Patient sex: M
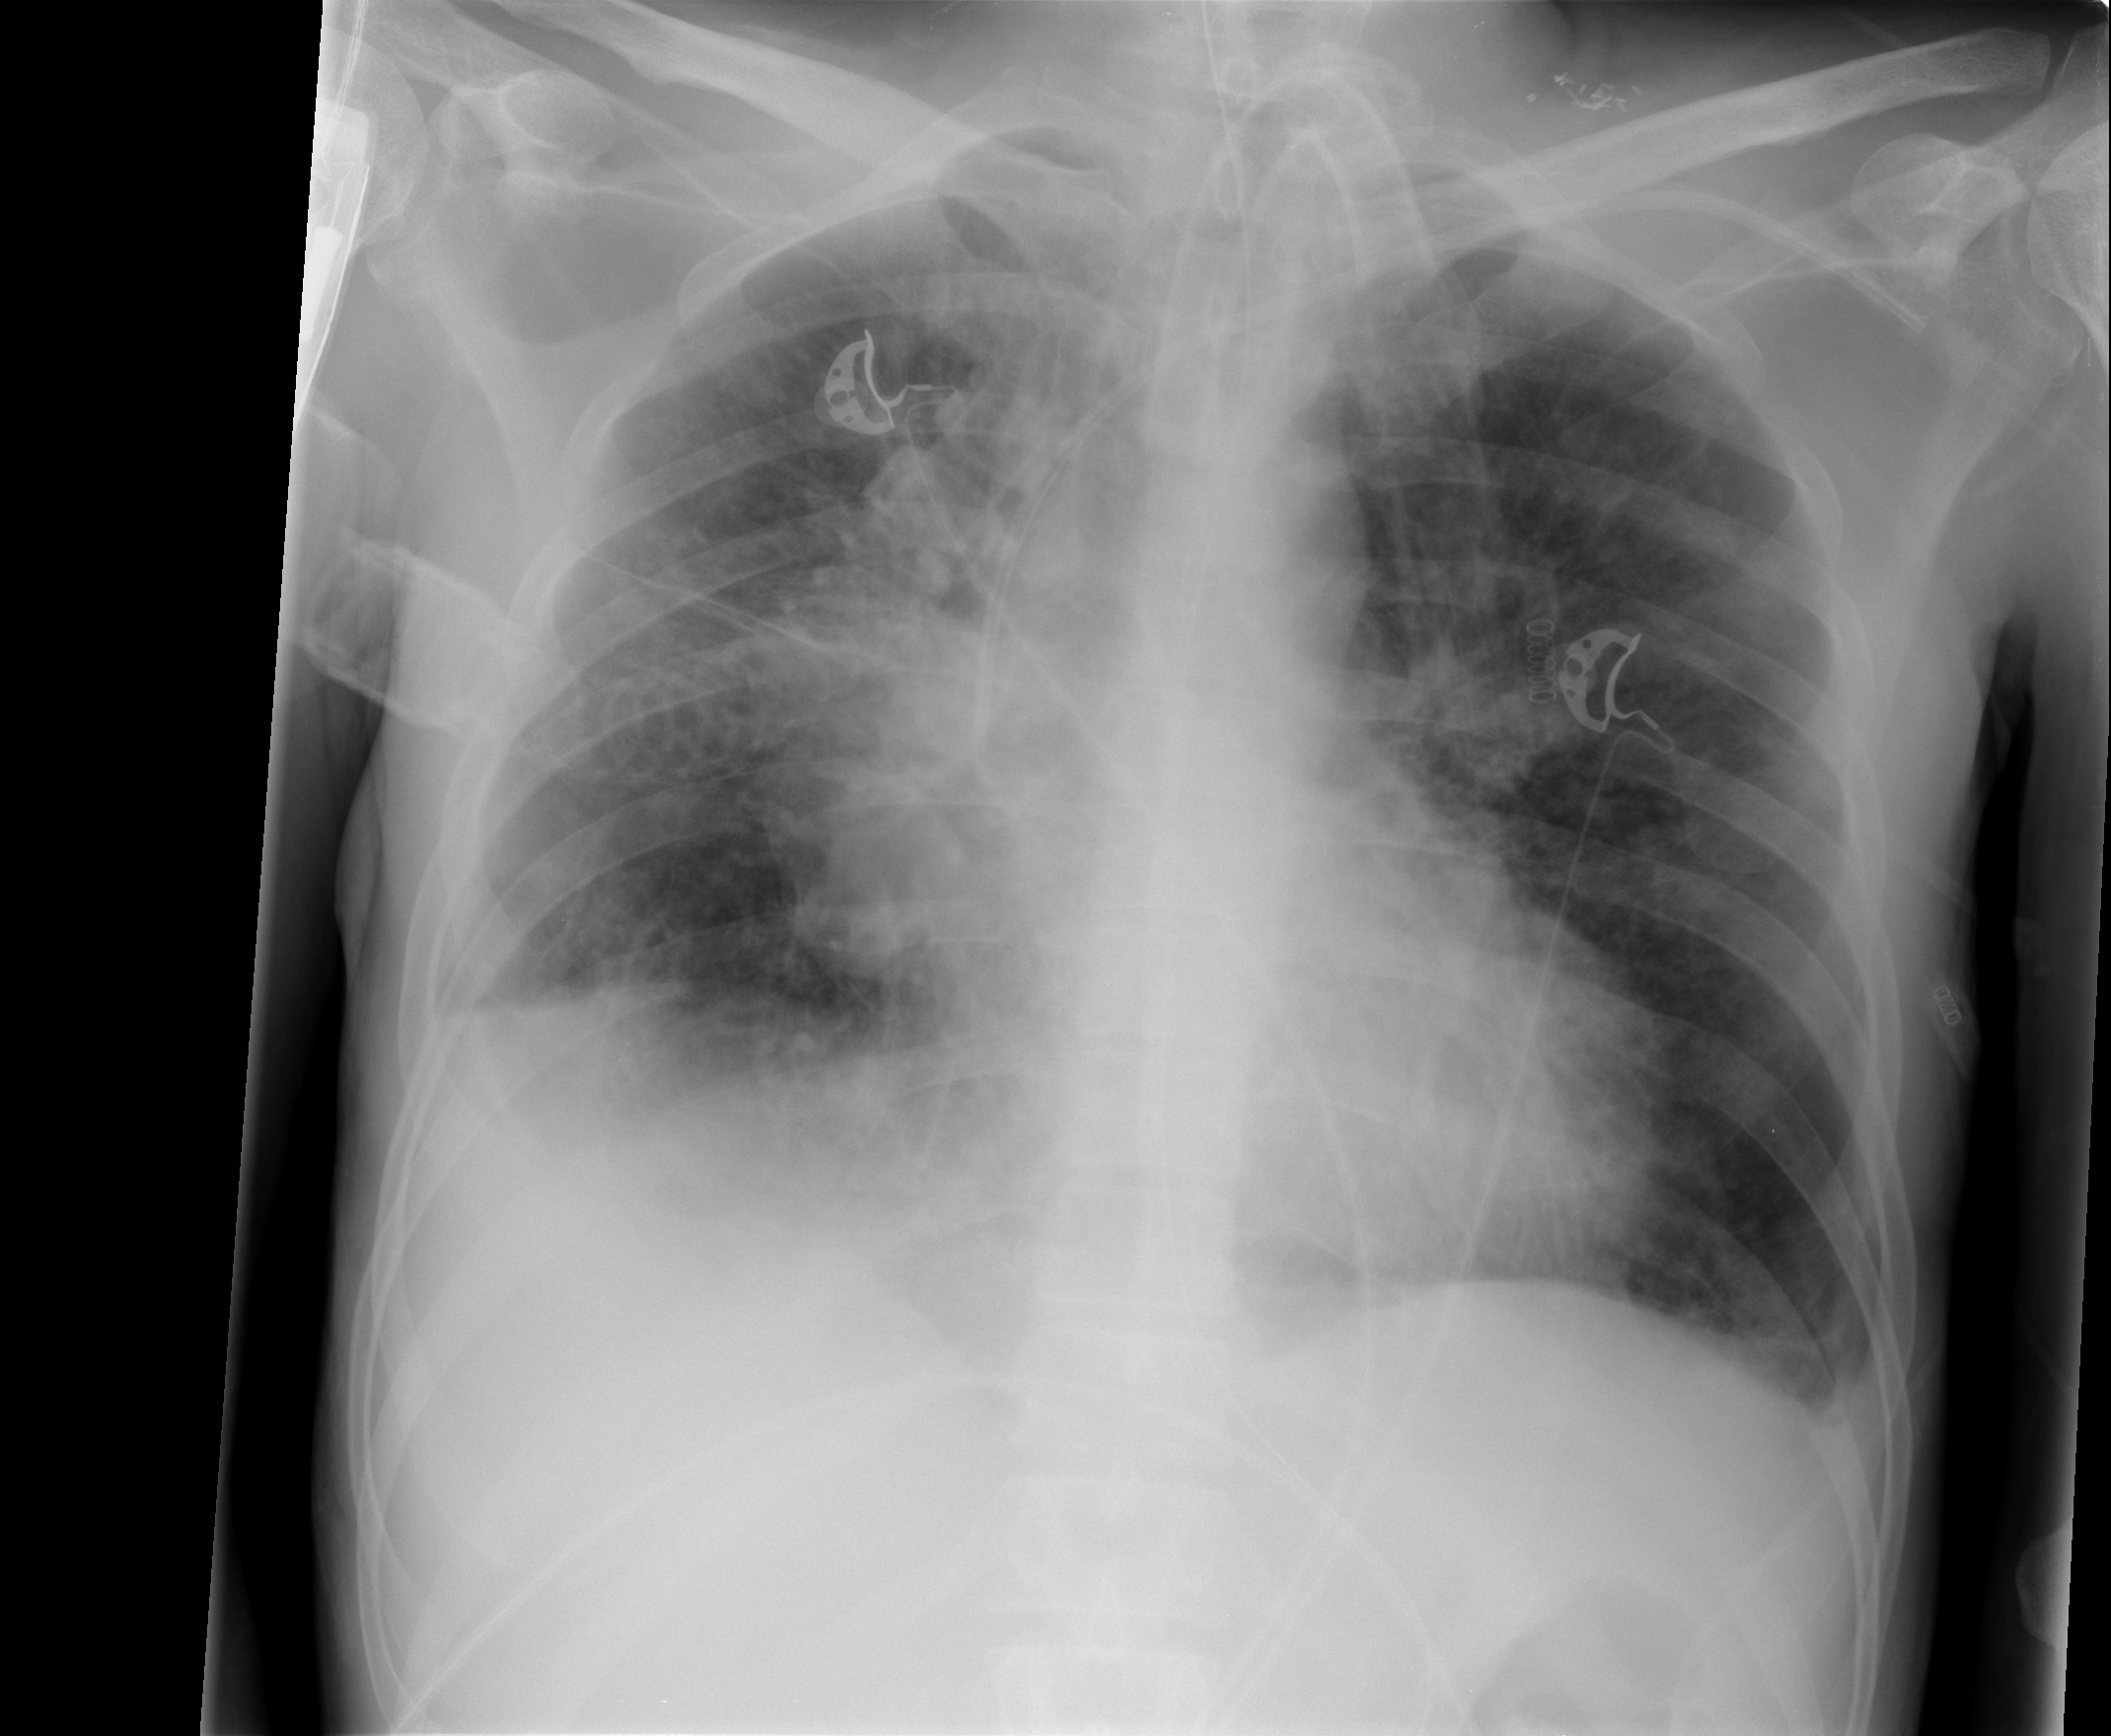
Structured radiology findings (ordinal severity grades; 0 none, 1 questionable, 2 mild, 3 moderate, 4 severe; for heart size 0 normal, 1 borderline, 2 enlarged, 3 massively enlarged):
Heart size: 0
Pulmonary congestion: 0
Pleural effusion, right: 2
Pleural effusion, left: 1
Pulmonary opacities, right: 2
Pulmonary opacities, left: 2
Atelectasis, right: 2
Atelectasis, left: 1